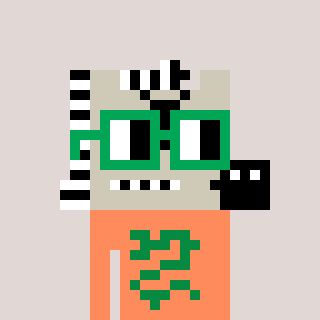
a pixel art character with square green glasses, a zebra-shaped head and a peachy-colored body on a warm background